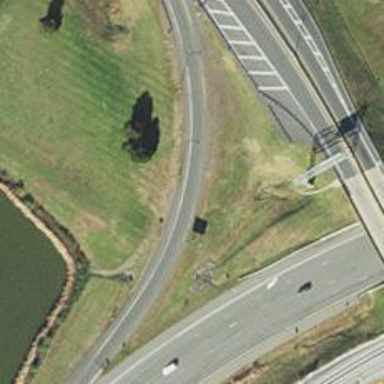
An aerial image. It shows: Motorway link.